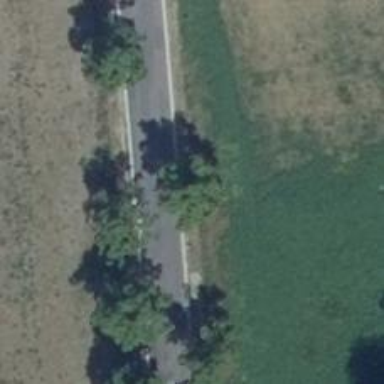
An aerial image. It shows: Row of deciduous broadleaved trees.